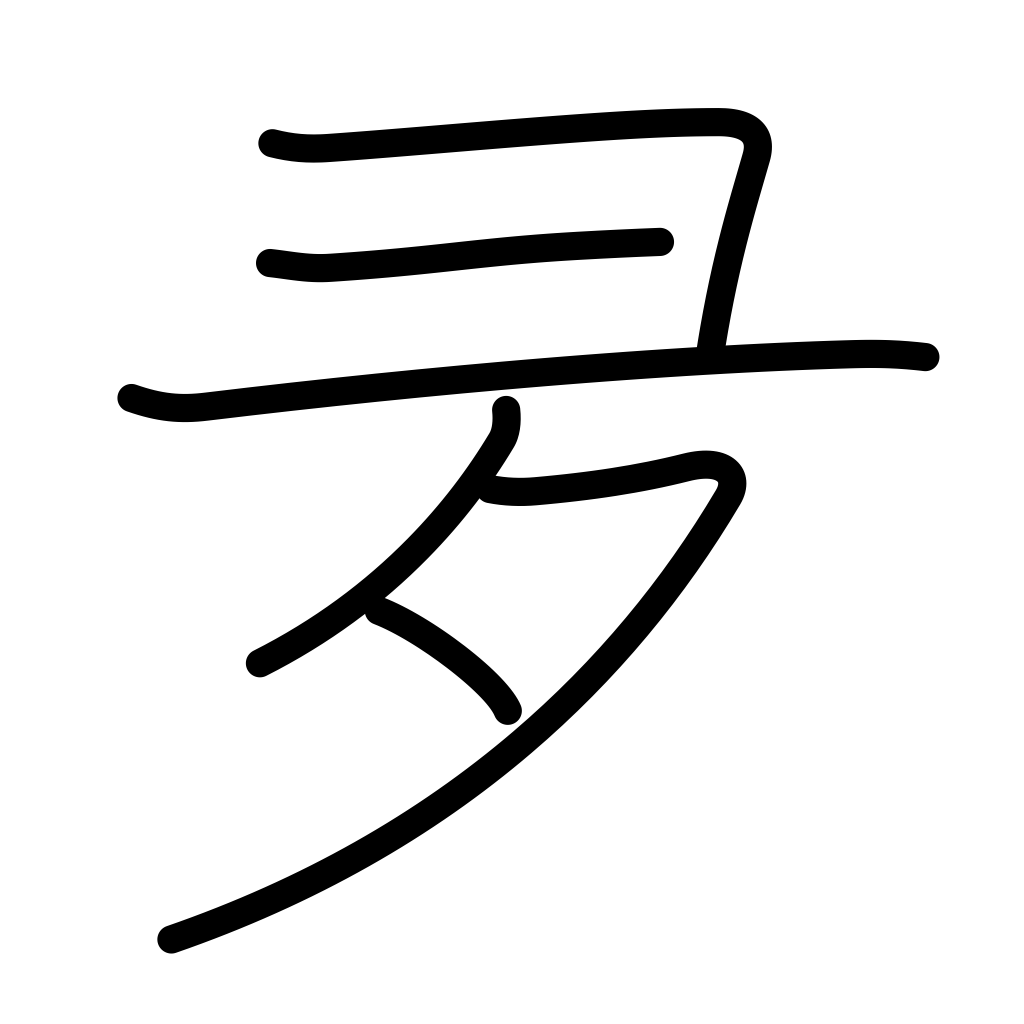
Meaning: much, many, more than, over